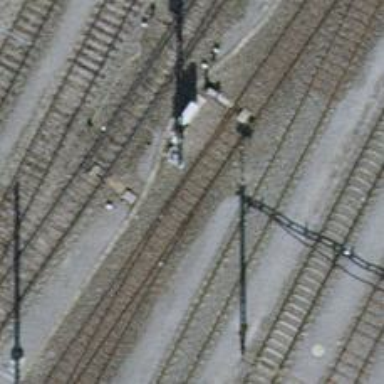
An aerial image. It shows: Single track railway in yard.